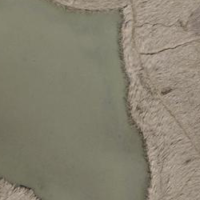
EUNIS habitat code: 15
Species observed at this site:
Sus scrofa